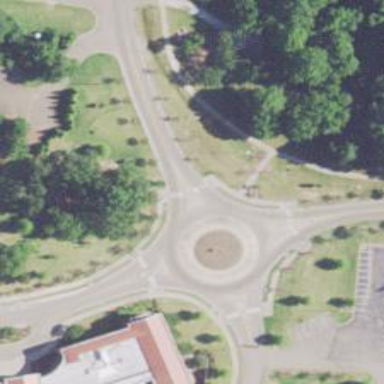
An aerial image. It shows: Roundabout on residential road.